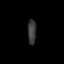
Tissue: skin
Cell type: Fibroblasts
Senescence score: 0.7411
Nuclear area (px): 202
Mean DAPI intensity: 59.436